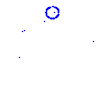
Particle: proton